Question: I am currently using the advanced editing tableview as outlined in Monotouch.Dialog that allows a user to delete as well as edit the label of table elements. Is there a way to enrich the tableview to achieve something similar to the screenshot, i.e. change the ordering?

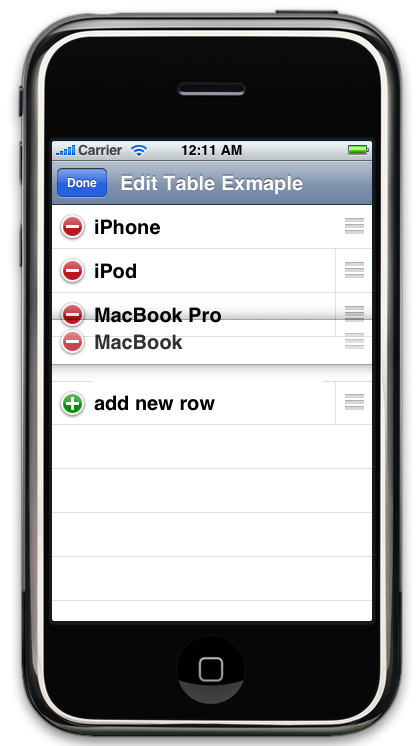
Answer: You need to add this two methods to your DialogViewController.Source
'''
public override bool CanMoveRow (UITableView tableView, NSIndexPath indexPath)
{
return true;
}
public override void MoveRow (UITableView tableView, NSIndexPath sourceIndexPath, NSIndexPath destinationIndexPath)
{
tableView.MoveRow(sourceIndexPath,destinationIndexPath);
}
'''